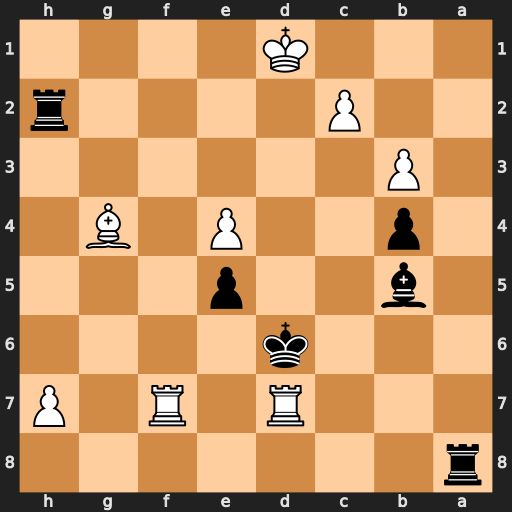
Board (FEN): r7/3R1R1P/3k4/1b2p3/1p2P1B1/1P6/2P4r/3K4
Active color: b
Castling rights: -
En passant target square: -
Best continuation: Bxd7 Rxd7+ Kc6 Kc1 Ra1+ Kb2 Rhh1